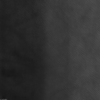
Label: not_dusty